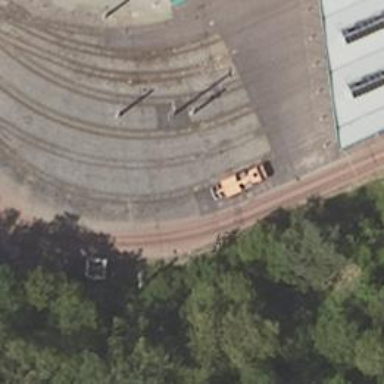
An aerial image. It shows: Tram railway running through service yard with electrified contact lines.